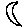
Label: moon